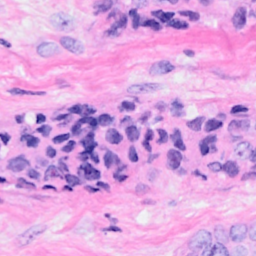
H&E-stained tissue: Breast